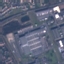
Land use / land cover: Industrial